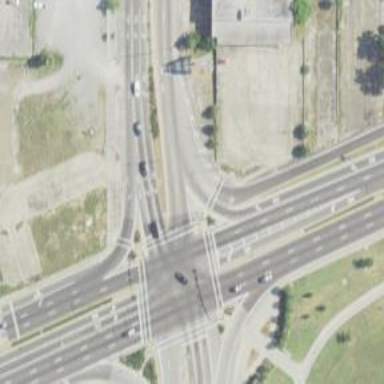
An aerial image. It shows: Marked crossing with lines on the road.